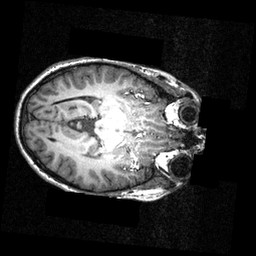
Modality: T1w
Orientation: axial
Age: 16
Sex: female
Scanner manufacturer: siemens
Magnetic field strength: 3.951 T
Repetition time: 1.5 s
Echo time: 0.00335 s